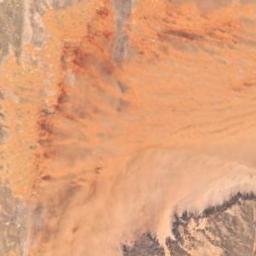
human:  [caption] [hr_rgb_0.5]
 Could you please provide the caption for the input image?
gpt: The light yellow desert covers the brown bare land .

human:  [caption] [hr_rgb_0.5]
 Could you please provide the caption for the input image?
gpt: The yellow desert is next to some plants .

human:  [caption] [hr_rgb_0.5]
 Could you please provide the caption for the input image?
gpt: There are several strips of rock in this desert .

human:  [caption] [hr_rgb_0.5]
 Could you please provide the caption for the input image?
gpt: The desert with yellow sand is next a mountain .

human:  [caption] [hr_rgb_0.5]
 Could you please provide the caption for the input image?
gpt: A brown desert covered with some bare land .